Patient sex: F
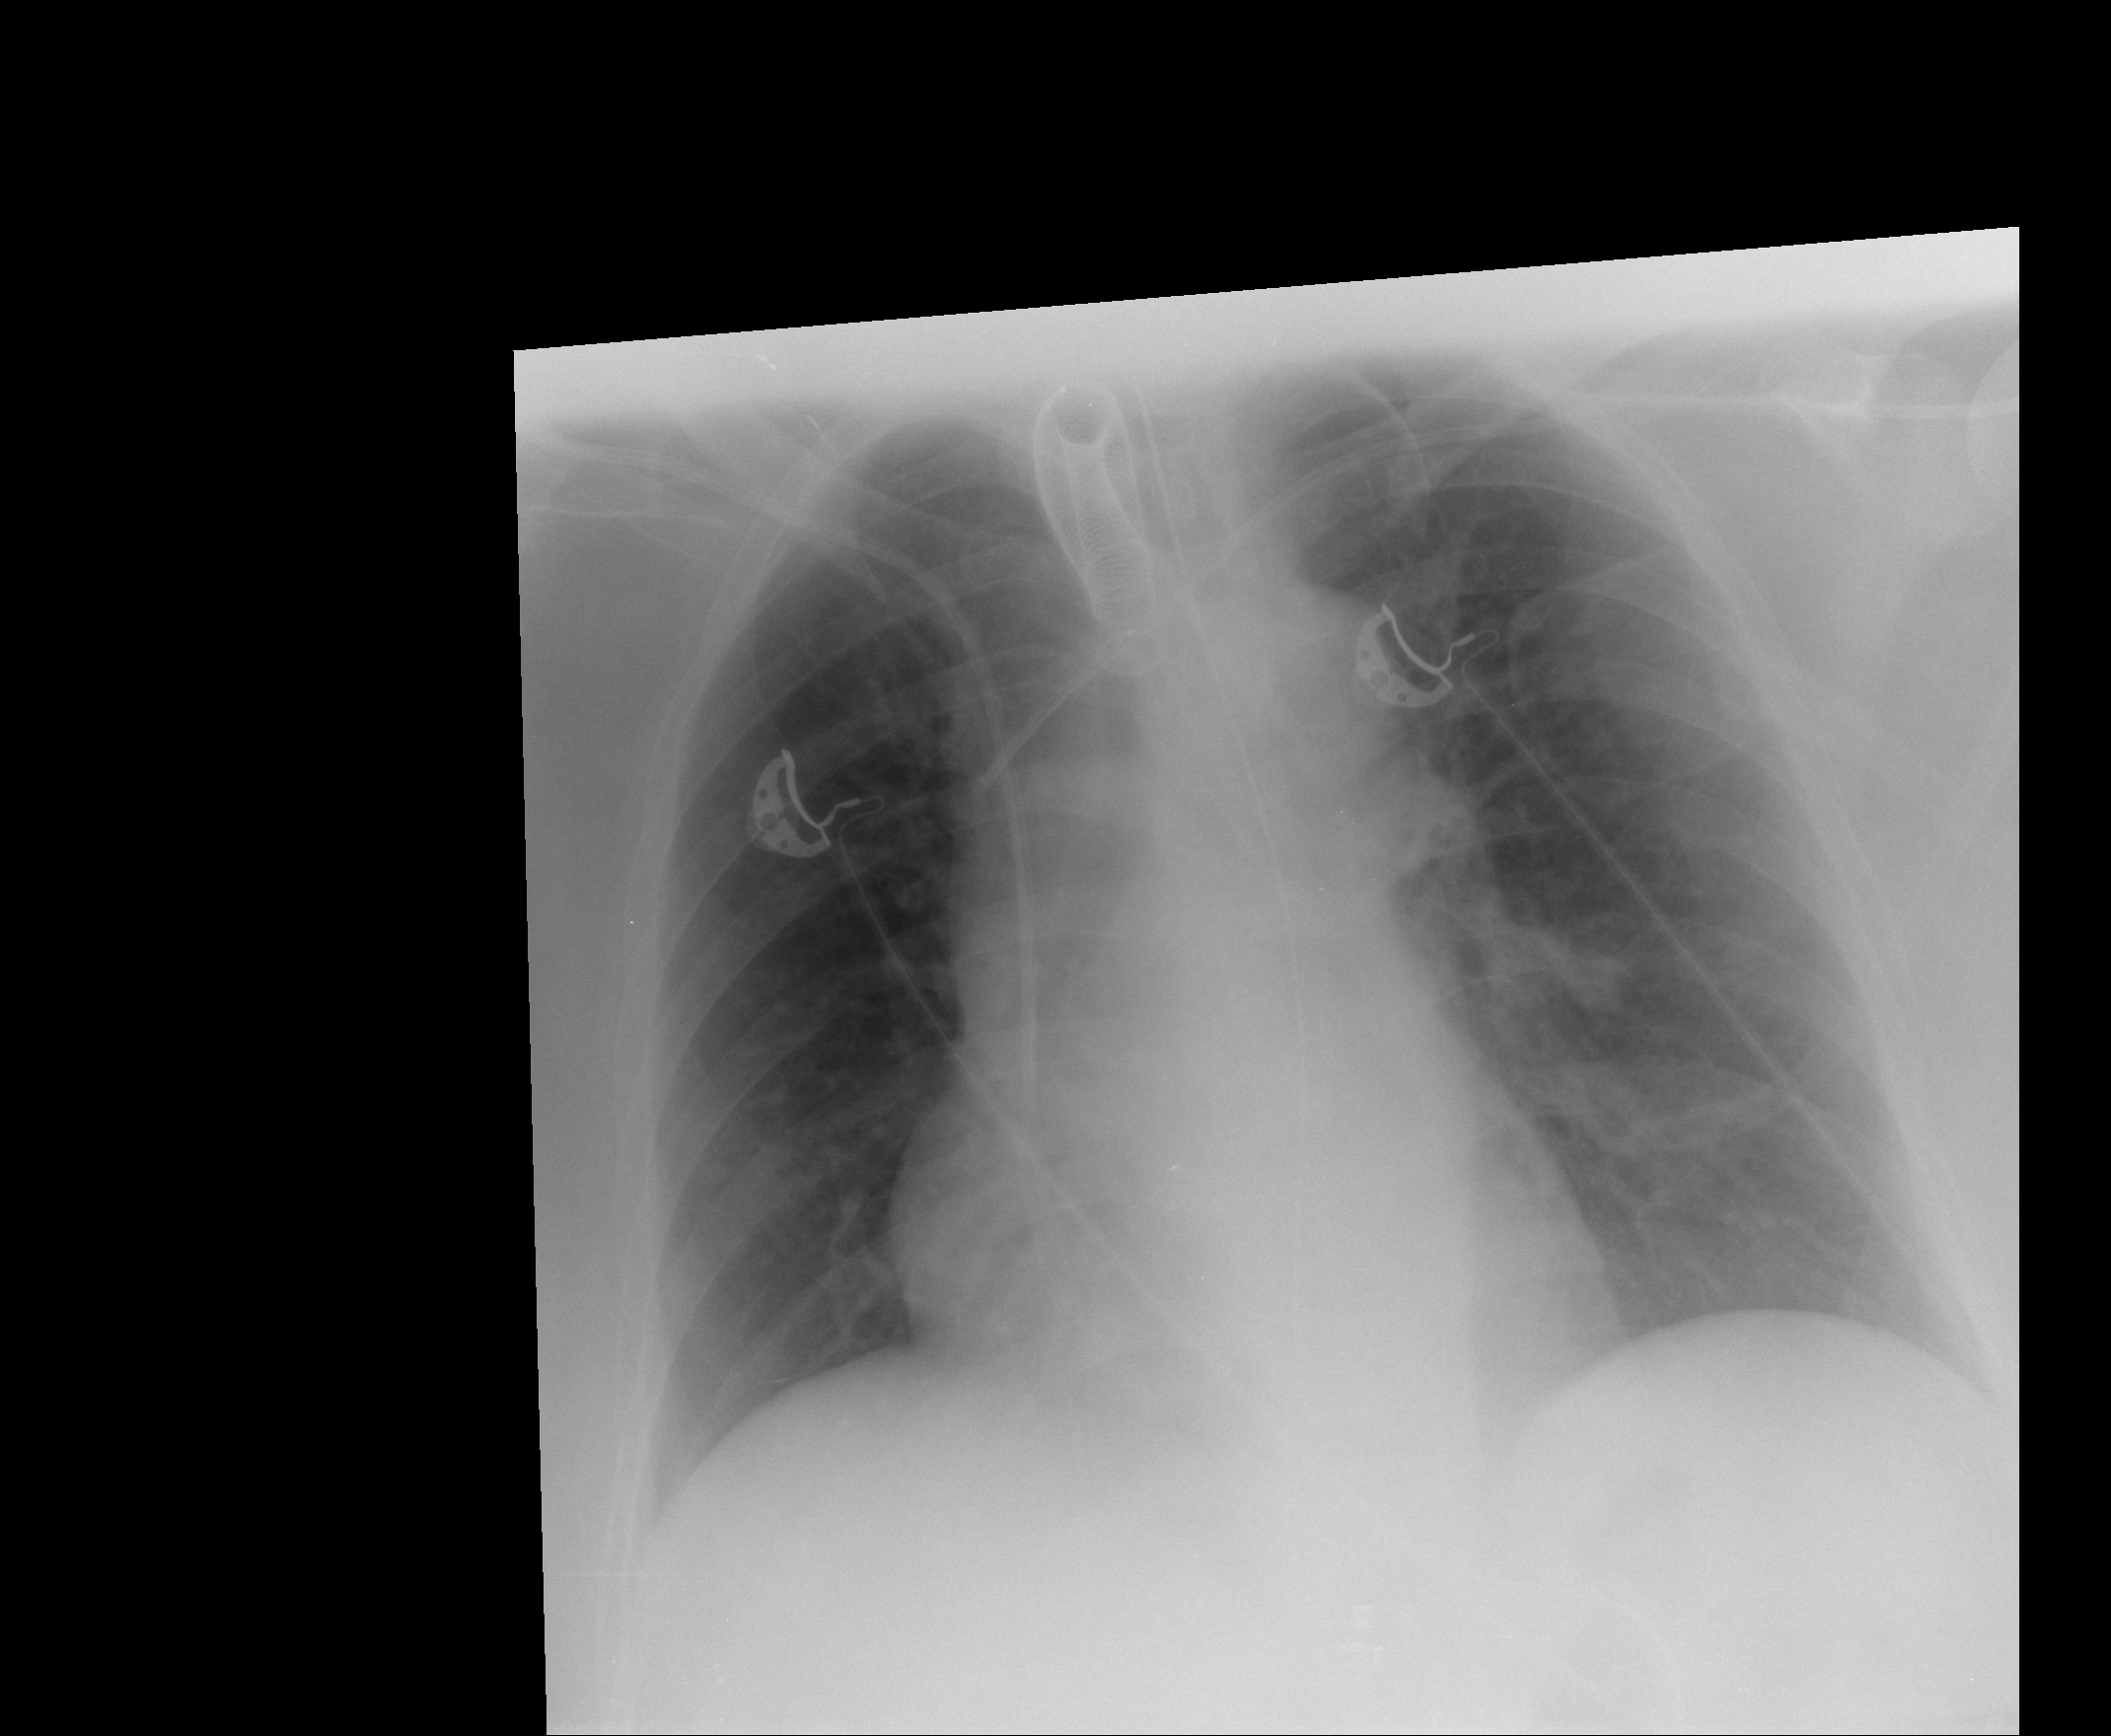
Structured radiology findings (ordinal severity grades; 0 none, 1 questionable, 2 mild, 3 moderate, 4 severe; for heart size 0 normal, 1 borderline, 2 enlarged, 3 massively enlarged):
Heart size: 0
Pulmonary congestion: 2
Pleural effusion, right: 0
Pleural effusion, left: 0
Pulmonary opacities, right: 0
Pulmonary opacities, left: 2
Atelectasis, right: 2
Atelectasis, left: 2